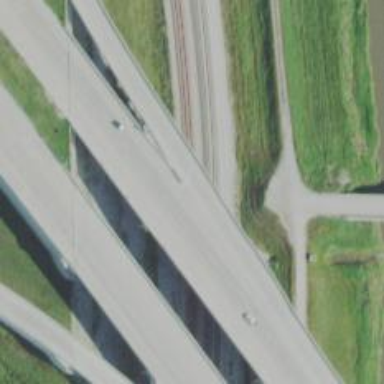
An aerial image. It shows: Bridge on motorway link.